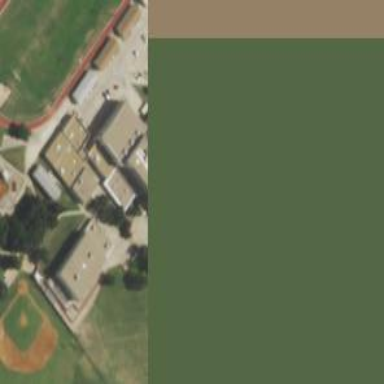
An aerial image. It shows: School.